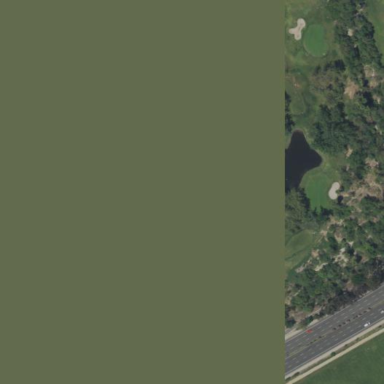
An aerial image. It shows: Scenic view of water hazard on golf course. The natural water feature adds beauty to the landscape.